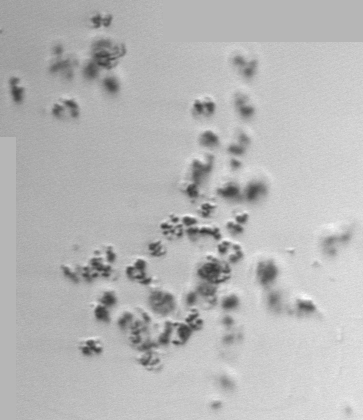
Label: Phaeocystis